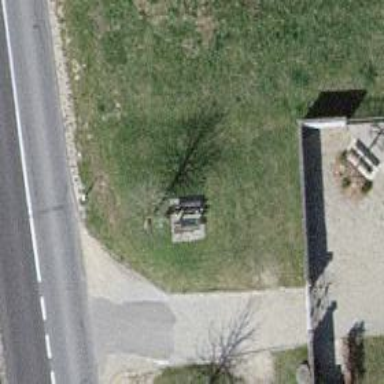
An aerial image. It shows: Bench.